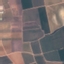
Label: PermanentCrop